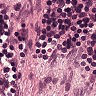
Metastatic tissue present: no